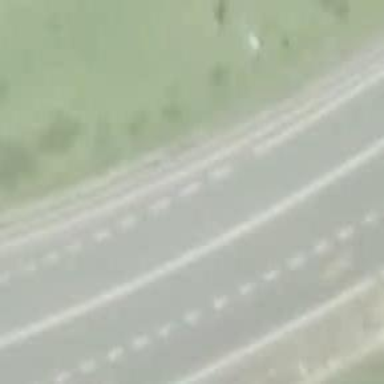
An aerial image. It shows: Asphalt road classified as trunk highway.